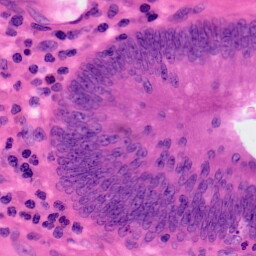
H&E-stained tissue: Colon